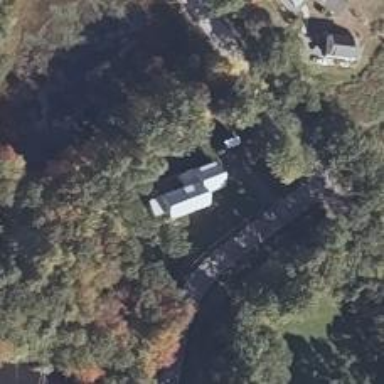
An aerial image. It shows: Detached building.